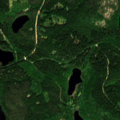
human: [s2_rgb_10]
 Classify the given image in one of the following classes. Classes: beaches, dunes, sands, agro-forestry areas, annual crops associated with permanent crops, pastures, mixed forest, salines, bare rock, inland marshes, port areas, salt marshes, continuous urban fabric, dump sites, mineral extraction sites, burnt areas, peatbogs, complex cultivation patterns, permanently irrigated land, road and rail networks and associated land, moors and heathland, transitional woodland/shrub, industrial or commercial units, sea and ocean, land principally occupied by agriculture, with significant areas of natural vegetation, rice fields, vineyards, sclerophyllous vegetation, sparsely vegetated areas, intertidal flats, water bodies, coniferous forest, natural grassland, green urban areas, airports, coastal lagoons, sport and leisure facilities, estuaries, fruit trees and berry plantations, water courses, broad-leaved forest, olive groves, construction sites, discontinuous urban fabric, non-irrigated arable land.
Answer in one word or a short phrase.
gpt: coniferous forest, mixed forest, water bodies